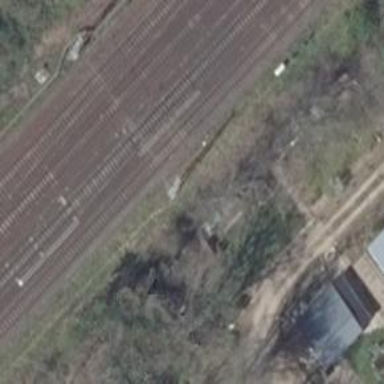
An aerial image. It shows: Railway switch with turnout to the right.